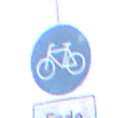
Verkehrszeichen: Radweg
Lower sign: HinweisDurchVerbaleAngabe2
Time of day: SunriseSunset
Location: Outdoor (Nature)
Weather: Overcast
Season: NotSpecified
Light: Natural